Question: I need to draw a line chart using PHP which fullfills the following requirements:
- - -
I have already detailed watched pChart, JpGraph and LibChart, but I didn't manage to get the expected result. It should look like this (poorly drawn with MsPaint):

: The exact problems:
- - 'VOID'-
Thank you for your help, Community!
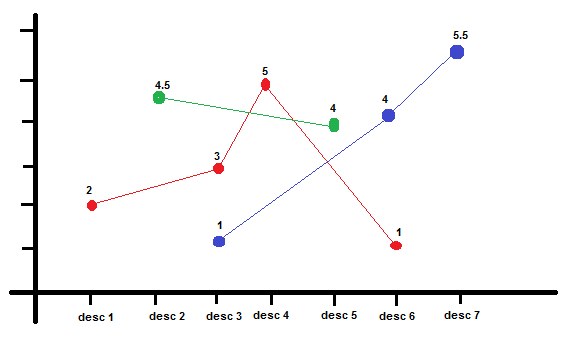
Answer: Found a solution using pChart:
I can use 'VOID' for points which do not have an own value, and set a config setting like the following one:
'''
$myPicture->drawLineChart(array('BreakVoid'=>false,'VoidTicks'=>0));
'''
Using this settings, VOID will draw correct lines to the next known value.